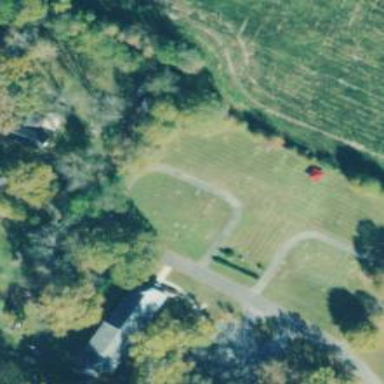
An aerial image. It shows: Cemetery.